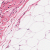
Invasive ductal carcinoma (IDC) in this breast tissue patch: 0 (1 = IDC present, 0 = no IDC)